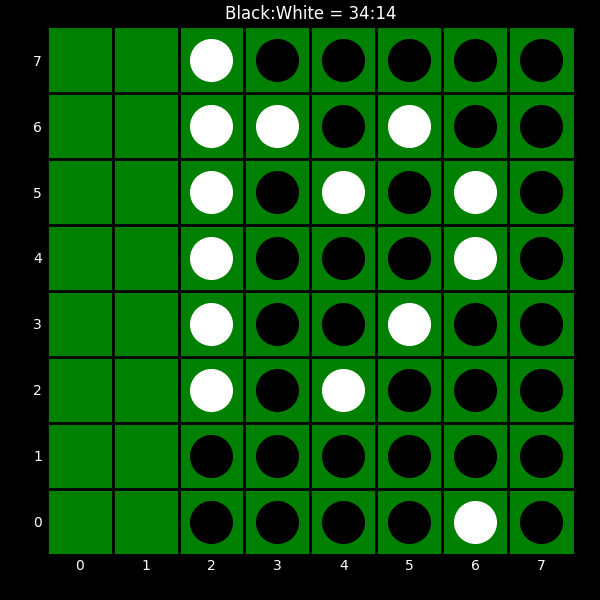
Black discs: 34
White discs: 14